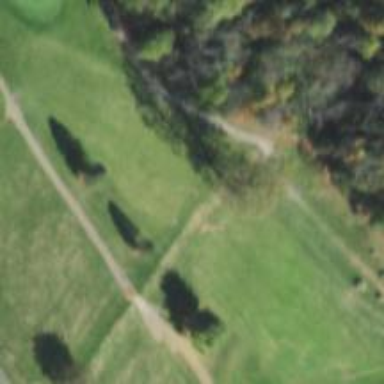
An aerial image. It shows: Golf fairway surrounded by grass in golf sport setting.